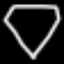
Label: diamond